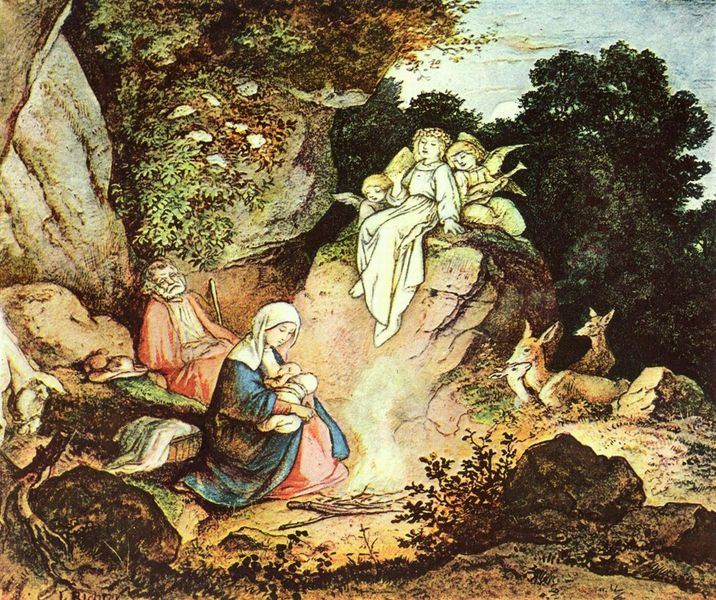
Titel: Ruhe auf der Flucht
Künstler: Adrian Ludwig Richter
Standort: Berlin
Institution: Alte Nationalgalerie
Schlagwörter: baum, berg, blau, blätter, dunkel, felsen, feuer, flügel, gemälde, gott, himmel, laub, mann, schatten, umhang, weiß, wolken, bäume, gelb, grün, landschaft, menschen, ocker, sitzen, äste, abend, blumen, braun, frau, grau, hell, holz, hut, kleid, licht, nacht, schwarz, zeichnung, blüten, rot, schleier, tier, tiere, tuch, bart, richter, arm, halten, stein, steine, taube, instrument, erde, gräser, natur, strauch, zweige, busch, büsche, gebüsch, rauch, sträucher, boden, tücher, familie, gewänder, kind, mutter, vater, gesang, musik, pflanzen, höhle, krone, ohren, wald, kinder, stock, engel, ruhe, ruhen, schlafen, schlafend, stab, fels, farbe, baby, pause, rast, romantik, wild, spielen, kopftuch, musikinstrument, korb, nazarener, klippe, flucht, mond, schaf, wurzel, idyll, stillen, lichtung, stich, stöcke, koloriert, kranz, kunst, ehepaar, heiligenschein, wurzeln, singen, nimbus, hirsch, hirsche, kitz, reh, rehe, rehkitz, christus, jesus, geäst, märchen, religiös, chor, erscheinung, blütenkranz, heilige, laute, wal, wanderstab, zuschauen, maria, kräuter, hirte, schäfer, marie, josef, joseph, schutz, geburt, krippe, säugling, ägypten, lager, feuerstelle, weihnachten, heilige familie, jesuskind, christ, tuich, lauschen, lagerfeuer, christuskind, egel, schafhirte, mulde, ludwig richter, marai, hiertenstab, hähle, engelchor, ydill, gestrrüpp, #flucht